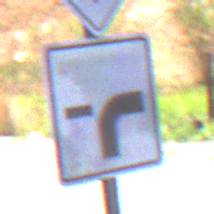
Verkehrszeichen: VerlaufVorfahrtsstrasse9
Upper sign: Vorfahrtsstrasse
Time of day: Midday
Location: Roofed (Underpass)
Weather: Clear
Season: NotSpecified
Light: Natural